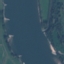
Land use / land cover: River